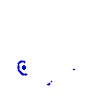
Particle: pion